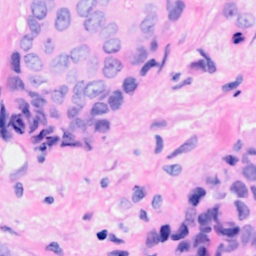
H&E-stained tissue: Breast